Question: It is empty.
'''
Ext.define('odtu.view.Main', {
extend: 'Ext.tab.Panel',
xtype: 'main',
requires: [
'Ext.TitleBar',
'Ext.Video',
'Ext.form.Panel',
'Ext.form.FieldSet',
'Ext.field.Password',
'Ext.field.Email'
],
config: {
tabBarPosition: 'bottom',
items: [
{
title: 'Giris',
iconCls: 'home',
styleHtmlContent: true,
scrollable: true,
items: [
{
docked: 'top',
xtype: 'titlebar',
title: 'm.odtu.lu'
},
{
xtype: 'formpanel',
url: 'register.php',
items:{
xtype: 'fieldset',
items:
[
{
xtype: 'textfield',
name : 'name',
label: 'Name'
},
{
xtype: 'emailfield',
name : 'email',
label: 'Email'
},
{
xtype: 'passwordfield',
name : 'password',
label: 'Password'
}
]
}
}
]
},
{
title: 'Kaydol',
iconCls: 'compose',
items: [
{
docked: 'top',
xtype: 'titlebar',
title: 'Kaydol'
},
{
xtype: 'video',
url: 'http://av.vimeo.com/64284/137/87347327.mp4?token=1330978144_f9b698fea38cd408d52a2393240c896c',
posterUrl: 'http://b.vimeocdn.com/ts/261/062/261062119_640.jpg'
}
]
}
]
}
});
'''

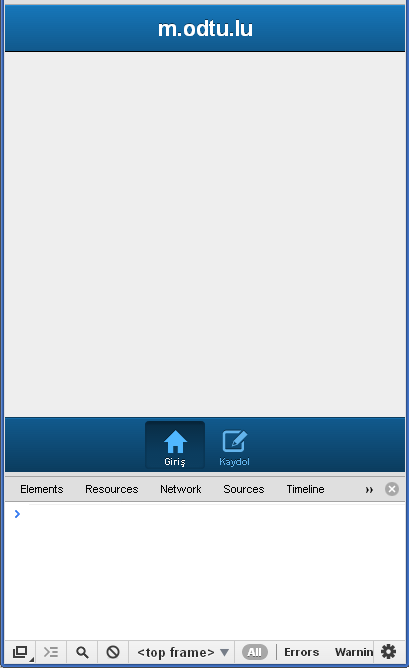
Answer: Set a height to your formpanel
'''
{
...
height: 100 // for instance
...
}
'''
Or you can use a fit layout on your Giris panel if you want the formpanel to take the whole height
'''
{
title: 'Giris',
iconCls: 'home',
layout: 'fit'
...
}
'''
Hope this helps